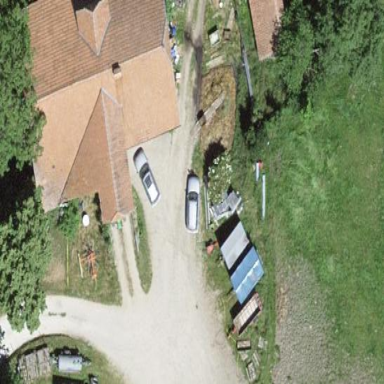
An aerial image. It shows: Farm building.